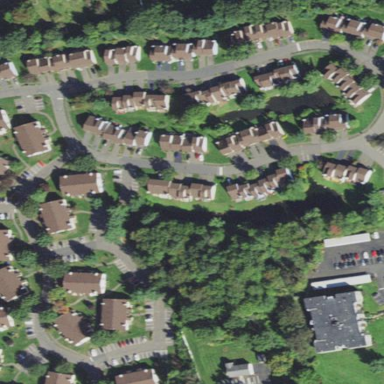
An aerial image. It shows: Residential area with apartments.